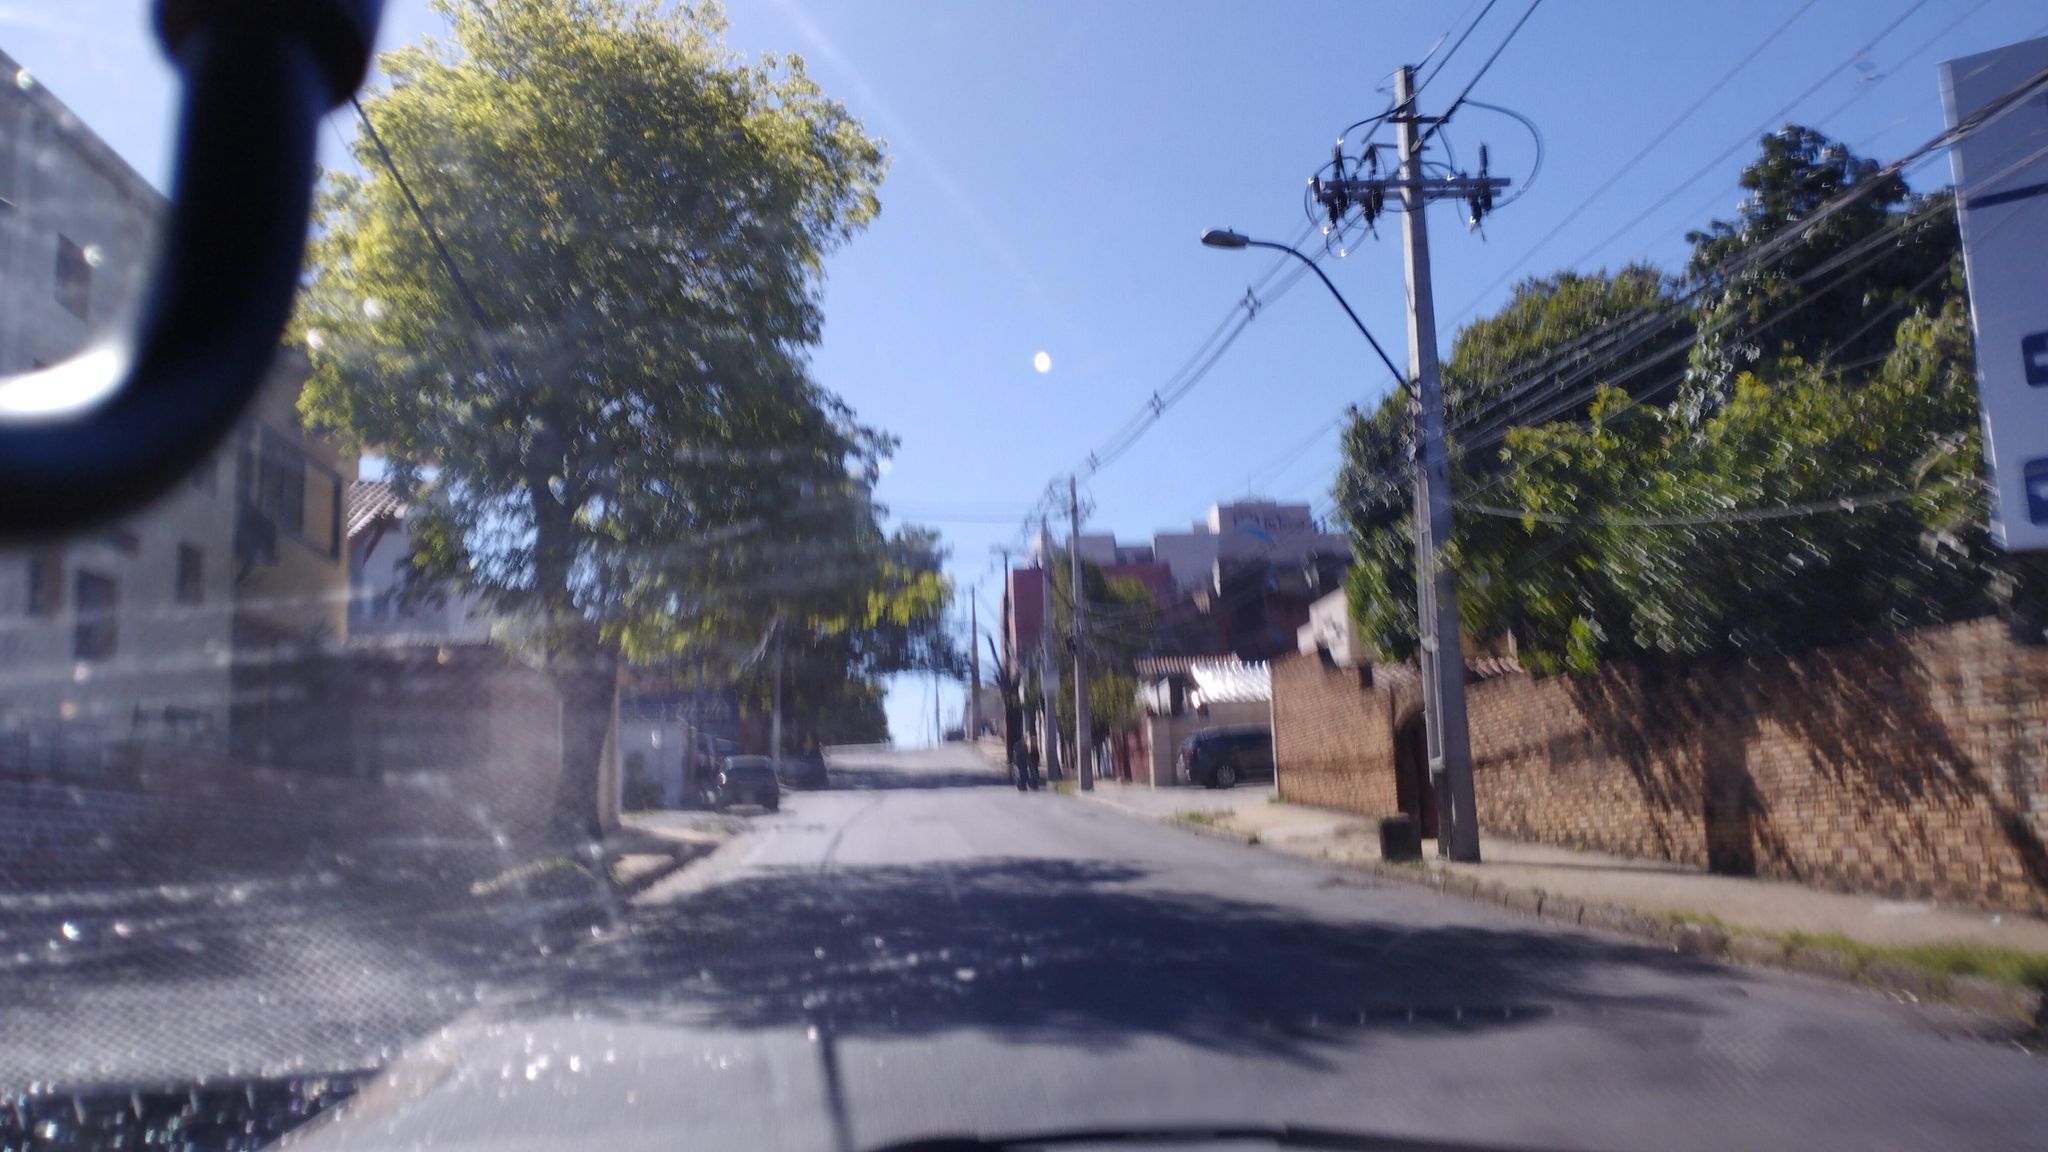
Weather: clear
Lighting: day
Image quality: good
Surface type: cycling surface
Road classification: tertiary
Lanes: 2.0
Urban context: urban centre
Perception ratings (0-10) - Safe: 4.83, Lively: 8.1, Beautiful: 5.48, Boring: 5.88, Depressing: 1.03, Wealthy: 1.6